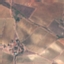
Land use / land cover class: PermanentCrop